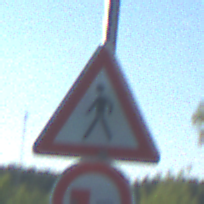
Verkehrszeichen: FussgaengerRechts
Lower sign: UeberholverbotKraftfahrzeuge
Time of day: MorningAfternoon
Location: Outdoor (Nature)
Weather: Clear
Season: NotSpecified
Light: Natural